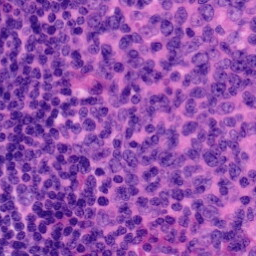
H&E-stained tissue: Tonsil